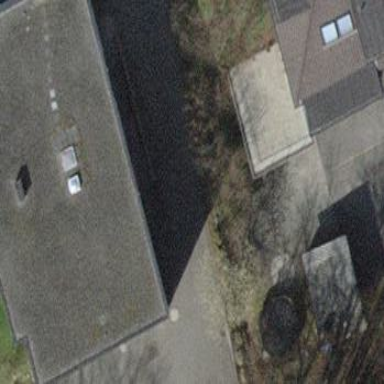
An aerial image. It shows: Image showing building with apartments.